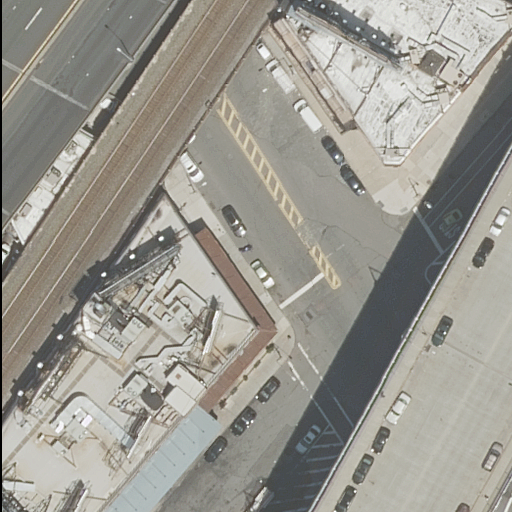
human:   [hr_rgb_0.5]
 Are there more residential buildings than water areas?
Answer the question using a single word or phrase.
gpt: yes

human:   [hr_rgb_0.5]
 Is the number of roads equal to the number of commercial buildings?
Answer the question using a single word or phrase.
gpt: no

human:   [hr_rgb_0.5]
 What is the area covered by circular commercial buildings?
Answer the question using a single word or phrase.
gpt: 0m2

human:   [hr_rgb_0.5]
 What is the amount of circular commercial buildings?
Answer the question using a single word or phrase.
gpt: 0

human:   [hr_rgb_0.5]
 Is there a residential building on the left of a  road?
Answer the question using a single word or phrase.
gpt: yes

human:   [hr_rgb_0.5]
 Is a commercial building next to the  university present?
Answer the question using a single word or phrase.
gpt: no

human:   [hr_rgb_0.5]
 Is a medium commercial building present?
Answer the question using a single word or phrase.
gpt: no

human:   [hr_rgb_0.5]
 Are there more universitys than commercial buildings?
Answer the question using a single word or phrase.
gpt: yes

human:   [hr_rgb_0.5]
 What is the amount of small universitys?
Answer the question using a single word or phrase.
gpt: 0

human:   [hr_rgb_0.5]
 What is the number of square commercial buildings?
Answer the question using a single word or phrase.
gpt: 0

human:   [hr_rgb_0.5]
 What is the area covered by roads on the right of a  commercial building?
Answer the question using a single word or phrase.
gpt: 0m2

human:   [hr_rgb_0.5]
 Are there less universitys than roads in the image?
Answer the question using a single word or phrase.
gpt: yes

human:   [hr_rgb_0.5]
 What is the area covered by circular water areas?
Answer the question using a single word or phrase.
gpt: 0m2

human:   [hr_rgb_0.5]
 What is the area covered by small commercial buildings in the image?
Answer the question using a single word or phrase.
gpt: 0m2

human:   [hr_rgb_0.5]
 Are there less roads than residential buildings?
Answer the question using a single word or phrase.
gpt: no

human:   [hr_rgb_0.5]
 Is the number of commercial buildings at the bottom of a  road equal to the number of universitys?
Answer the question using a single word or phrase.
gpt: no

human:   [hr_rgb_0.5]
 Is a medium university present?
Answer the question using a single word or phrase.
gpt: no

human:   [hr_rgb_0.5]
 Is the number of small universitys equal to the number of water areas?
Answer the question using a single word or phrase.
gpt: yes

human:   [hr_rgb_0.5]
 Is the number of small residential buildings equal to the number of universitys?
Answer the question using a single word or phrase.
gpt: no

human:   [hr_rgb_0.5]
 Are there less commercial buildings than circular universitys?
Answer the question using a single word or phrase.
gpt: no

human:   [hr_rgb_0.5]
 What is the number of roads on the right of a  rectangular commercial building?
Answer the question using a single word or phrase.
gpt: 0

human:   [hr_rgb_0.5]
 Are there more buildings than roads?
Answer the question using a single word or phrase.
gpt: no

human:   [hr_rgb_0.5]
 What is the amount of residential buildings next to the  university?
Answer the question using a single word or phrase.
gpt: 3

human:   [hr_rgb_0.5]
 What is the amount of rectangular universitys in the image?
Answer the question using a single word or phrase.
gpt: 1

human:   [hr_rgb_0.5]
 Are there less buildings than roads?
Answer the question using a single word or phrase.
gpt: yes

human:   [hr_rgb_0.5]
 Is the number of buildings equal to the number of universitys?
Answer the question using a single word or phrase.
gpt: no

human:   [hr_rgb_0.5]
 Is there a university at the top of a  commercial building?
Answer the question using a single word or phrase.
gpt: no

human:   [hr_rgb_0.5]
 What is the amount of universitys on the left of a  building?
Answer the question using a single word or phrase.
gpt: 0

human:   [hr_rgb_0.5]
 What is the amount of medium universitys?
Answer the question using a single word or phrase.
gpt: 0

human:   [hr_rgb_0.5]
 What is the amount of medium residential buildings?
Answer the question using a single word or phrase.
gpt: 2

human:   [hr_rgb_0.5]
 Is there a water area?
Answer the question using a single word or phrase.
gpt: no

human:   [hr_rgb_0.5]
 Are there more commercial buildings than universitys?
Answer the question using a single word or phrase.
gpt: no

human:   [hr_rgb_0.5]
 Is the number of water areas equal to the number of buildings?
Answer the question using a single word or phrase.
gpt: no

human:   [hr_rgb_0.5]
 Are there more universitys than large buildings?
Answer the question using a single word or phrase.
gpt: no

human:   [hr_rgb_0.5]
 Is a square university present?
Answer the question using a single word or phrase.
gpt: no

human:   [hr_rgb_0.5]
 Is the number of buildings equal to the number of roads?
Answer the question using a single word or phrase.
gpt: no